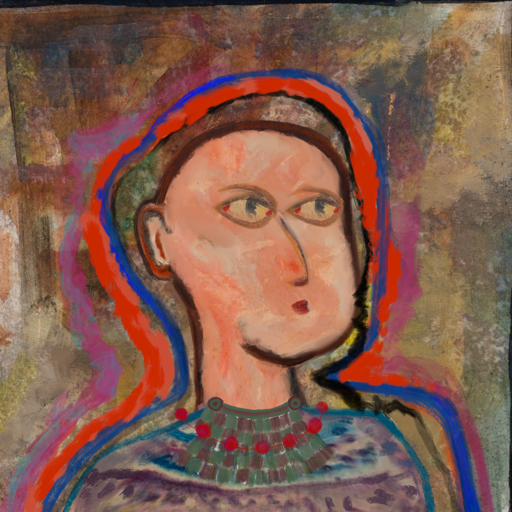
Background: Mosgoul, Head And Neck Side: Roy_Bahadur, Face Side: GypsyMother, Bust: HillGirl, Hair Side: Experience, Head Accessory: Blank, Second Necklace: After_Raid, Necklace: Irani_3, Baby: Blank